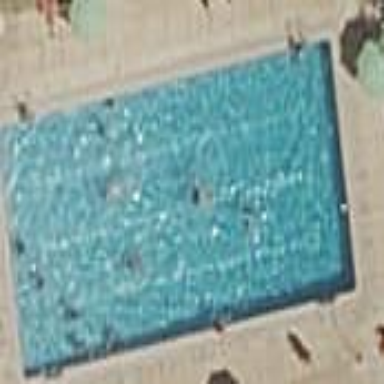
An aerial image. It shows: Swimming pool located in leisure land.